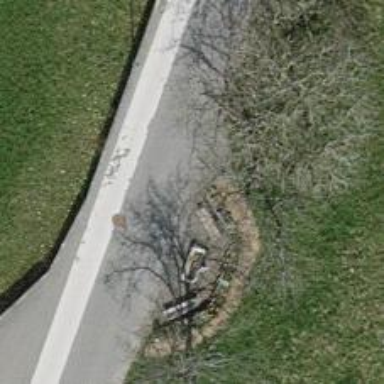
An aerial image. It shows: Fountain.